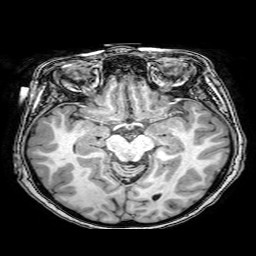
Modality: T1w
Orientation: coronal
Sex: female
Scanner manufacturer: philips
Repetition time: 0.008154 s
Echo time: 0.00373 s